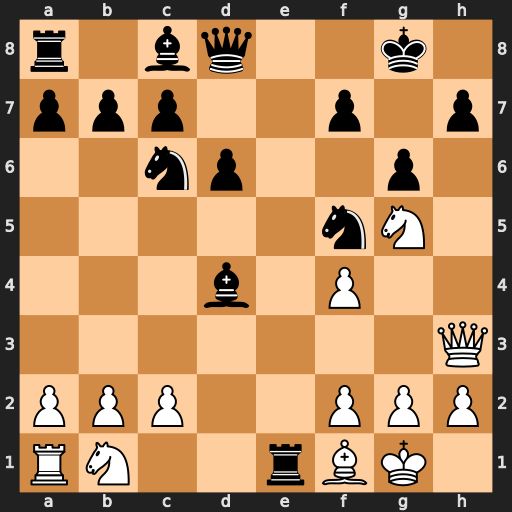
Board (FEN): r1bq2k1/ppp2p1p/2np2p1/5nN1/3b1P2/7Q/PPP2PPP/RN2rBK1
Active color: w
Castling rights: -
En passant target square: -
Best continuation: Qxh7+ Kf8 Qxf7#